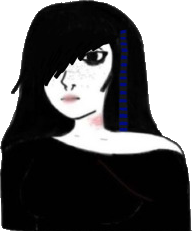
Label: 5_Doomer_Girl